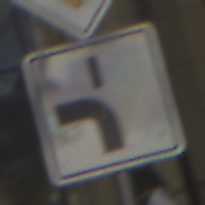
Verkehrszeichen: VerlaufVorfahrtsstrasse5
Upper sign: Vorfahrtsstrasse
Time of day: MorningAfternoon
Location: Outdoor (Urban)
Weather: PartlyCloudy
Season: NotSpecified
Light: Natural